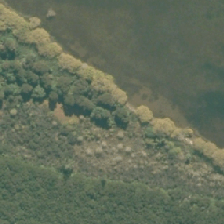
Land cover: deciduous_hardwood